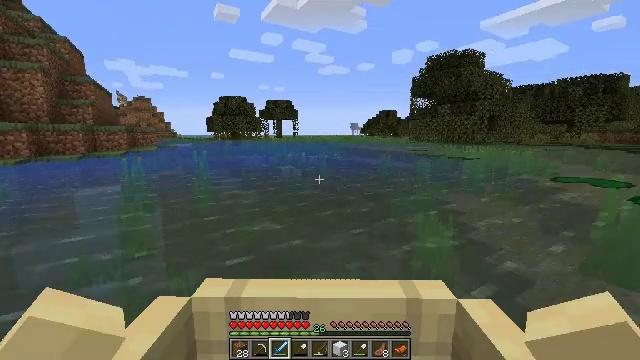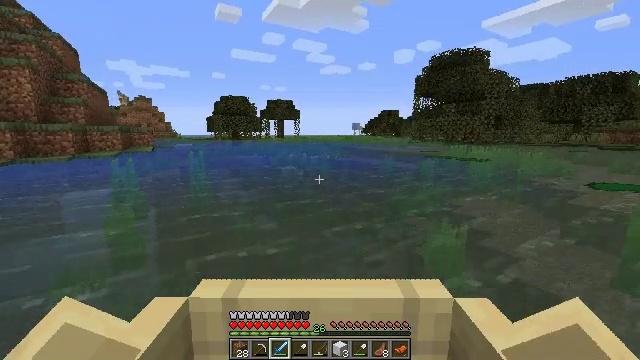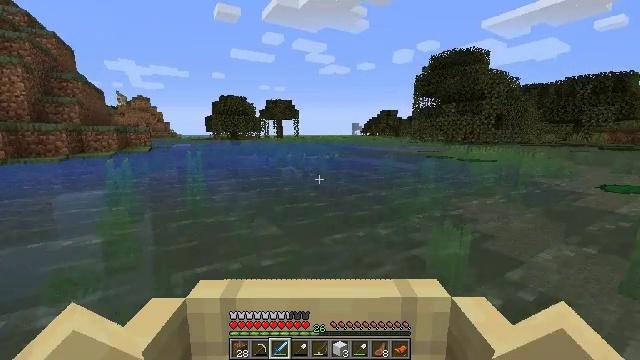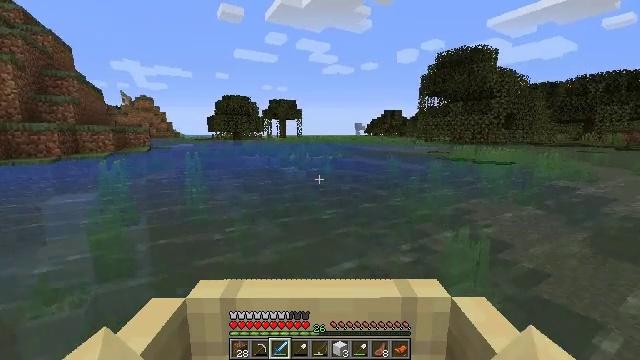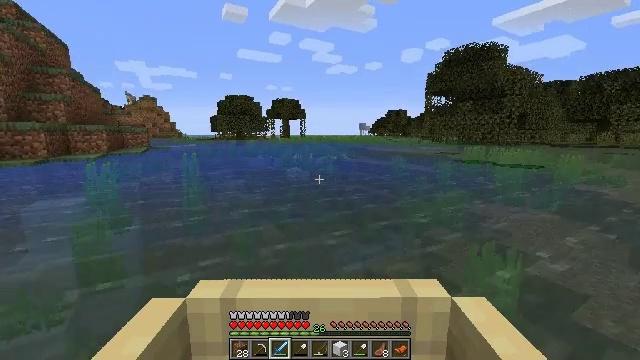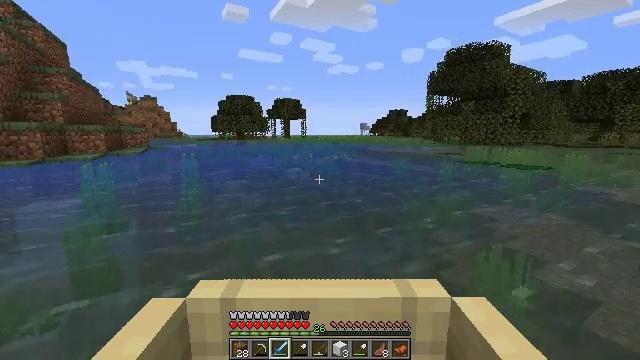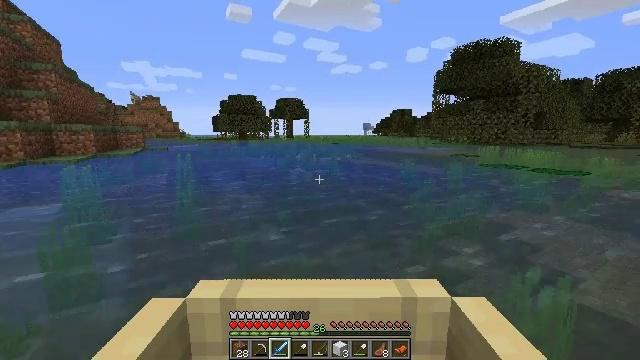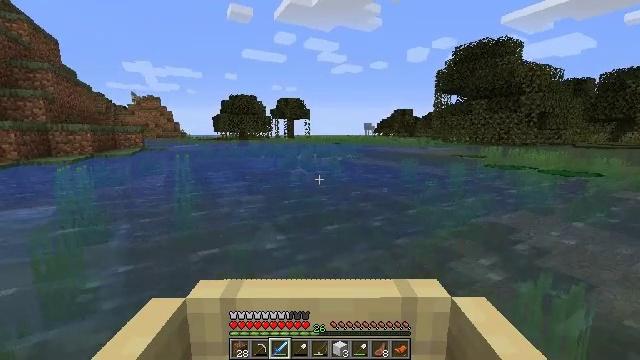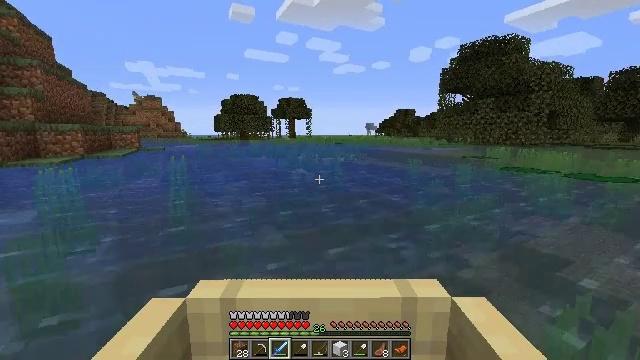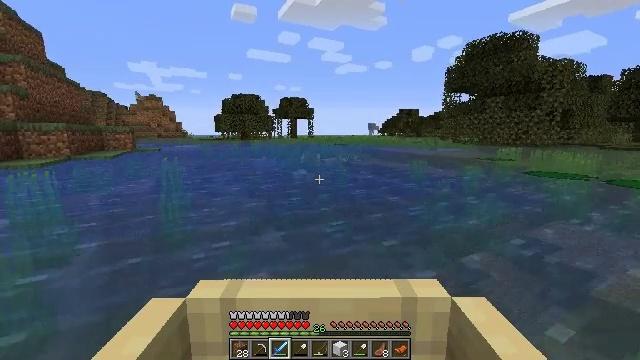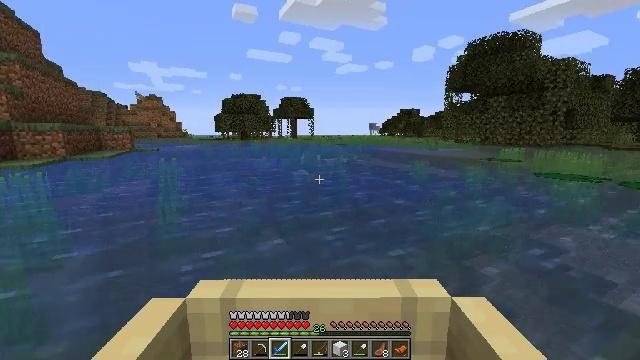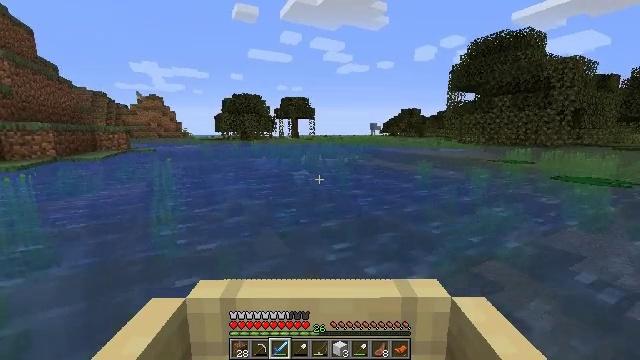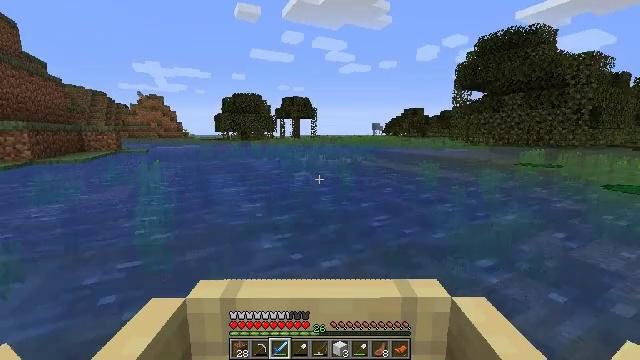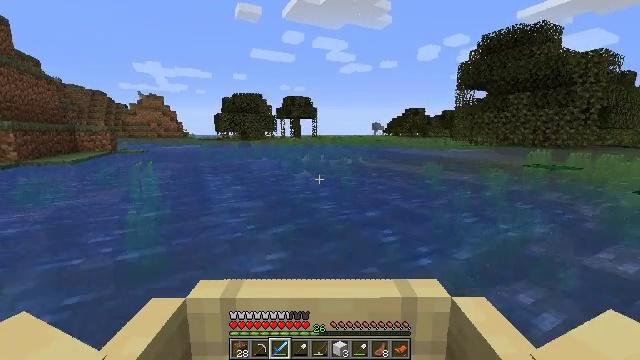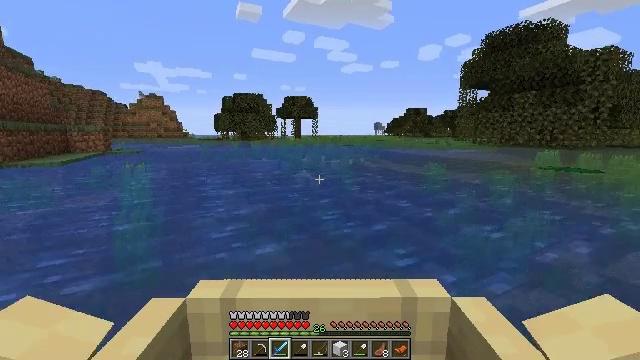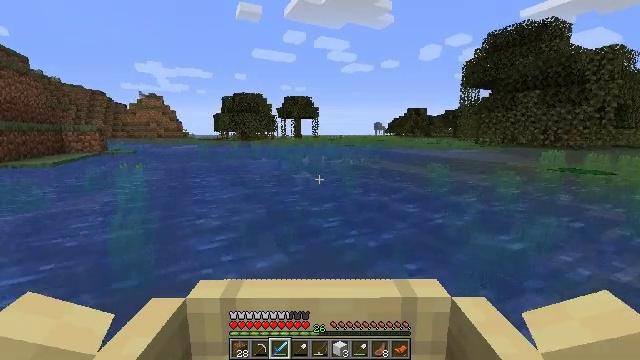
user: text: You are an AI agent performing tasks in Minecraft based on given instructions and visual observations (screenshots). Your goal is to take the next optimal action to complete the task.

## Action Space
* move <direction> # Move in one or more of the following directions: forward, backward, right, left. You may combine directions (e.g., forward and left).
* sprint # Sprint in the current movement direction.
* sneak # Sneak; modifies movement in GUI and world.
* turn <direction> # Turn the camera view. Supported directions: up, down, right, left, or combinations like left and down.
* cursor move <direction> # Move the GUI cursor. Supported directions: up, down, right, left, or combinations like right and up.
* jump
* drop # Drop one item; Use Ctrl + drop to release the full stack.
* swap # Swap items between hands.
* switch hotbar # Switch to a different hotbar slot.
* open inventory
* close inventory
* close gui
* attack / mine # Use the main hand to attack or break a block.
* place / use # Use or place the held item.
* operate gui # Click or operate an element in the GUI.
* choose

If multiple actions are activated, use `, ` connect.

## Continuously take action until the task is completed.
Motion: motion action
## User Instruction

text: Remove a lily pad from the inventory.
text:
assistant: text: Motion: move forward
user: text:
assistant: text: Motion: move forward
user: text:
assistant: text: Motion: move forward
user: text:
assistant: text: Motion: move forward
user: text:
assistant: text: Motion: move forward
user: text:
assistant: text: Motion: move forward
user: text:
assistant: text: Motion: move forward
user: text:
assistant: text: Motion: move forward
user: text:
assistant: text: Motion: move forward
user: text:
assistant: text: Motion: move forward
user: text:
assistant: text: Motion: move forward
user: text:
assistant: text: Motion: move forward
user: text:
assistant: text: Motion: move forward
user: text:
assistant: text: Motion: move forward
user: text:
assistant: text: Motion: move forward
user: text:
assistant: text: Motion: move forward
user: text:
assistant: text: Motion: move forward
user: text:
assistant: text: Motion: move forward
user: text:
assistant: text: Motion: move forward
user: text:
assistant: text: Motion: move forward
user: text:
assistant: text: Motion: move forward
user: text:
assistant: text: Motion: move forward
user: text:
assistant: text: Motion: move forward
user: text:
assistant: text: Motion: move forward
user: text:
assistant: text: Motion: move forward
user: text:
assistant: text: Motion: move forward
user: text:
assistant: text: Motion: move forward
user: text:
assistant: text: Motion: move forward
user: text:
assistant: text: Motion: move forward
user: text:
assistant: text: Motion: move forward